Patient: sex F, age 54
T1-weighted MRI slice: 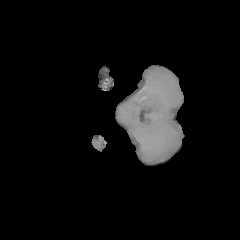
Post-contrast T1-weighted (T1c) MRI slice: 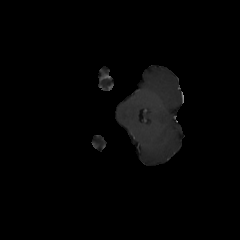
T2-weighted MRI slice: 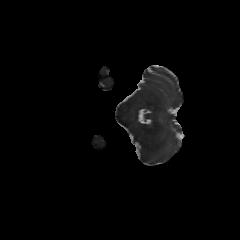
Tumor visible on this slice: no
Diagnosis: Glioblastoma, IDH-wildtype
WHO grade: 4